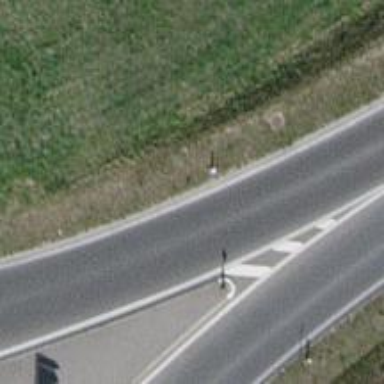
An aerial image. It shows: Secondary road with asphalt surface.